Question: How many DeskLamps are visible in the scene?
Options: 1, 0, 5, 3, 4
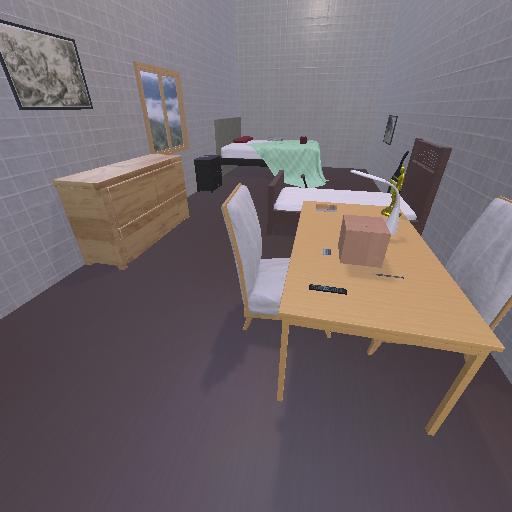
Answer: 1